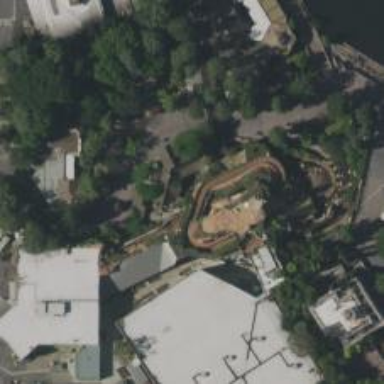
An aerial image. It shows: Loading platform attraction.